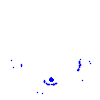
Particle: electron